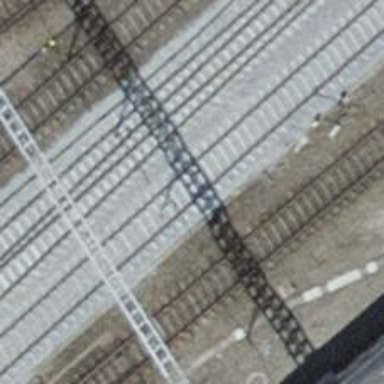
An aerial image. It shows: Single railway track with electrification through contact line.